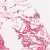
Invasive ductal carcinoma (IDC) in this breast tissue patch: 0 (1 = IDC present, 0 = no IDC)